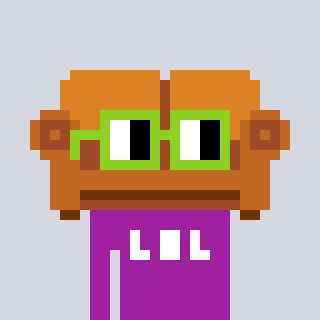
a pixel art character with square light green glasses, a couch-shaped head and a magenta-colored body on a cool background